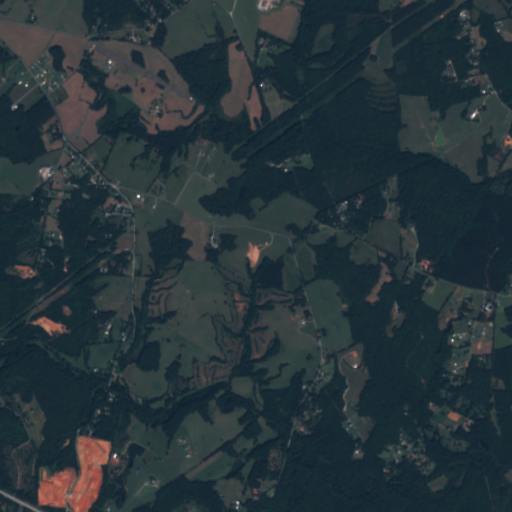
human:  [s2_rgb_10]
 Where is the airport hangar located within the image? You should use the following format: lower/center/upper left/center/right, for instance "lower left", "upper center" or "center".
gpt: The airport hangar is located in the upper left of the image.
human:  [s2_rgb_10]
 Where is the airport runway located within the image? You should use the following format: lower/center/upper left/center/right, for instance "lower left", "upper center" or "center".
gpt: The airport runway is located in the upper left of the image.
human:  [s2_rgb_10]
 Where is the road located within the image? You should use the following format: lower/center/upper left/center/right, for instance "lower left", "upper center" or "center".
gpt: There is no road in the image.